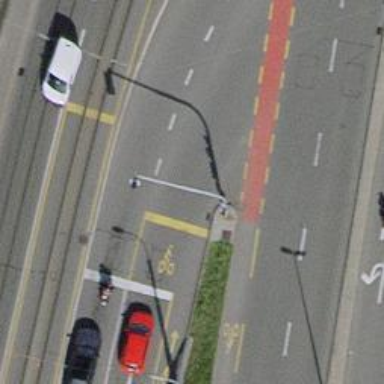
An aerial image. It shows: Secondary road with asphalt surface. It has trolley wires for electric trolleys.